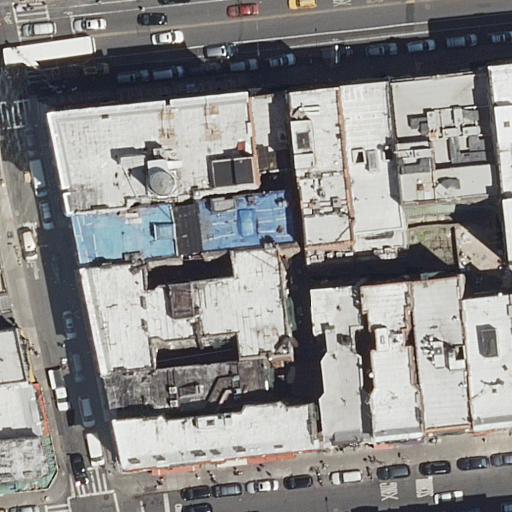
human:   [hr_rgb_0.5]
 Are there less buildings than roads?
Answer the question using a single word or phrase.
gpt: no

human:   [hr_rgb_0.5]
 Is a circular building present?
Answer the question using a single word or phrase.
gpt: no

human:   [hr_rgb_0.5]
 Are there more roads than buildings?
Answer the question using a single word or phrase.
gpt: no

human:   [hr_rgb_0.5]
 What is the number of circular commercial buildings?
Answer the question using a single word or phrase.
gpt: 0

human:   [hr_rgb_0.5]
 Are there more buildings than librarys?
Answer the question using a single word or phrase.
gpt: yes

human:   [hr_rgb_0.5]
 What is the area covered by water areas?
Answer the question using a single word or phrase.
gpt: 0m2

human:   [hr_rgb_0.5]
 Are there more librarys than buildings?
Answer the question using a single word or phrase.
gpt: no

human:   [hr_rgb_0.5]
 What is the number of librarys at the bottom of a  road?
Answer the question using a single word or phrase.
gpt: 1

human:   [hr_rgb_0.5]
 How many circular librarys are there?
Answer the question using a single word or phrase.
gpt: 0

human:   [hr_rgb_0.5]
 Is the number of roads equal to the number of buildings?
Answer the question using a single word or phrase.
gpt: no

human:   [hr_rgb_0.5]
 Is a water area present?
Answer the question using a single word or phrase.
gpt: no

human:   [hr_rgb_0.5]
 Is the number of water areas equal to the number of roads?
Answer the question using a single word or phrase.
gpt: no

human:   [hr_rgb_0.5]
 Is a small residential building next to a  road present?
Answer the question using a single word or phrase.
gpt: yes

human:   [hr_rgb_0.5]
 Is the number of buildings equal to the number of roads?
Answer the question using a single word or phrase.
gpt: no

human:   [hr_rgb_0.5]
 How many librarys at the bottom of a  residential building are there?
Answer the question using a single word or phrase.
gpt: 0

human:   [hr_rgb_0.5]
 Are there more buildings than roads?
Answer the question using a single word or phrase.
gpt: yes

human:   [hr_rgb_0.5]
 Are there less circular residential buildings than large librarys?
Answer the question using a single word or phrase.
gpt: no

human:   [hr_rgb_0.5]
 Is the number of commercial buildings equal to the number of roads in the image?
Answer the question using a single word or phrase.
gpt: no

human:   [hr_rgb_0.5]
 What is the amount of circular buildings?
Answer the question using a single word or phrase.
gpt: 0

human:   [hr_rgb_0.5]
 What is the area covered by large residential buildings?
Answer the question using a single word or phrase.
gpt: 1866m2

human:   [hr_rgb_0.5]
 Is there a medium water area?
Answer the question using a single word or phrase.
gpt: no

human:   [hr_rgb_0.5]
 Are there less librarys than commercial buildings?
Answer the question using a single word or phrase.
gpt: no

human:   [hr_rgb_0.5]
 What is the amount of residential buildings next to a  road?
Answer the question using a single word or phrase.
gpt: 19

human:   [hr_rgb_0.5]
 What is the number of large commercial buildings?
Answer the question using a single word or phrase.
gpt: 0

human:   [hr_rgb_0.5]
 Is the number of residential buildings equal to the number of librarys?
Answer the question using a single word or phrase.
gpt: no

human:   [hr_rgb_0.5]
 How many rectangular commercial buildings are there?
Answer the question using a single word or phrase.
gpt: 0

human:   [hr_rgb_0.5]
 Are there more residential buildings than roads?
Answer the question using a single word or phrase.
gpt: yes

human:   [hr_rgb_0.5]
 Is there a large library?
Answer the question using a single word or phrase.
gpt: no

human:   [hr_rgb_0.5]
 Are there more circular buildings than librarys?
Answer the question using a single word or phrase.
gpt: no

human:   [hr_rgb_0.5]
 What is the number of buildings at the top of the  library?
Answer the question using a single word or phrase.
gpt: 0

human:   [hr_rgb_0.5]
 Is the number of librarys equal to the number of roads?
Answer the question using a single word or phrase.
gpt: no

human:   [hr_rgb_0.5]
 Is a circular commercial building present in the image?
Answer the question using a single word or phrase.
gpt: no

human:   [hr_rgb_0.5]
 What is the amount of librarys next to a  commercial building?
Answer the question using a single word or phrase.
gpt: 0

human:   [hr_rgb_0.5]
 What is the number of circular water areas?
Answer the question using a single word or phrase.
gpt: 0

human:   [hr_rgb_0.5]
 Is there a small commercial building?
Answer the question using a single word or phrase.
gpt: no

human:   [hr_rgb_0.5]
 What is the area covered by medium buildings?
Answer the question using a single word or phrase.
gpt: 3090m2